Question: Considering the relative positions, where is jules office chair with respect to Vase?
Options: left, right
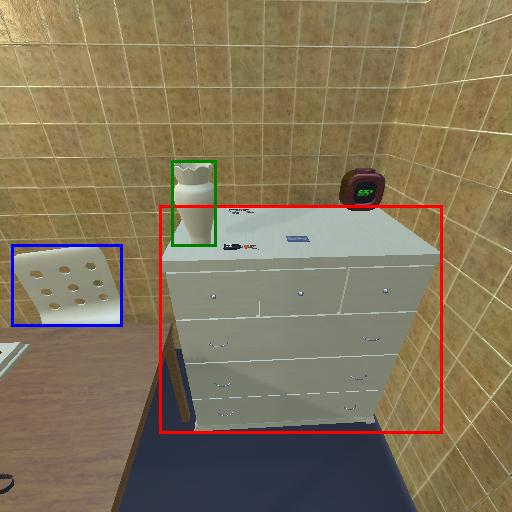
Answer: left